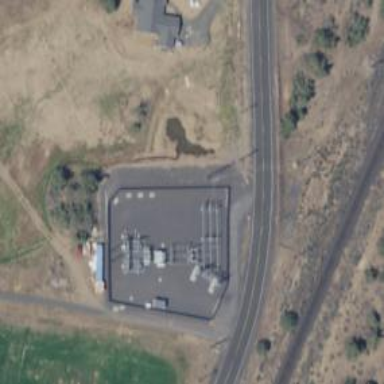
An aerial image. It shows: Outdoor power substation.